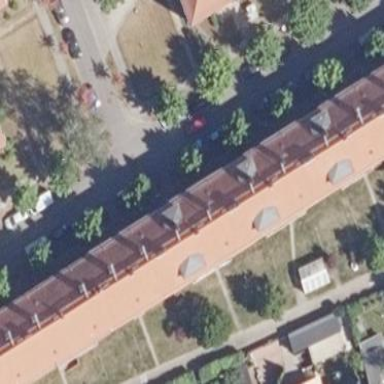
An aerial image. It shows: Building.